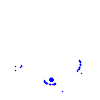
Particle: electron